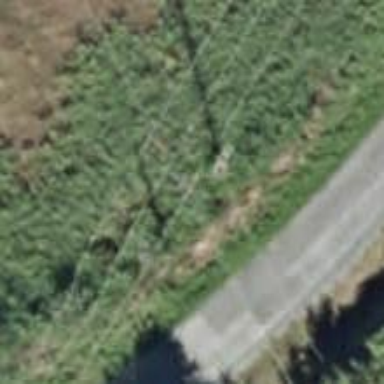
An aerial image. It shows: Power line is depicted.